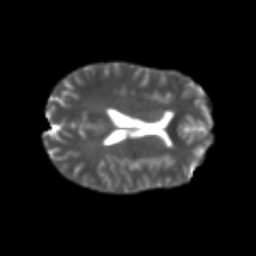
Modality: T2w
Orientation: axial
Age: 22
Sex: female
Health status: healthy
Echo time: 0.074 s